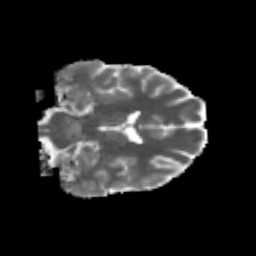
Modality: MD
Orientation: coronal
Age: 24
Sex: male
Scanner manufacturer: siemens
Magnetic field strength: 3 T
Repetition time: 3.5 s
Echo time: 0.125 s